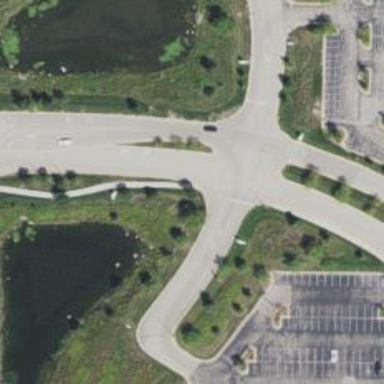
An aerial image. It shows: Road with stop sign.